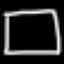
Label: square